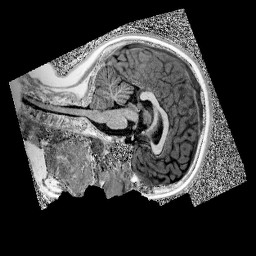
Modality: UNIT1
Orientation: sagittal
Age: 10
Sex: female
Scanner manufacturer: siemens
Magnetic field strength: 3 T
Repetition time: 4 s
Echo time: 0.00299 s